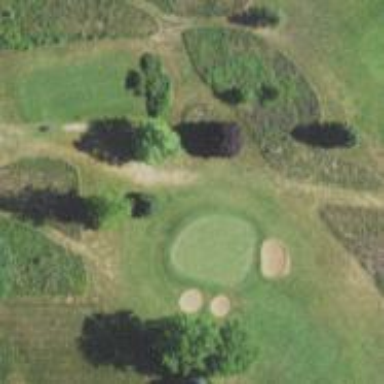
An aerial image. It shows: View of golf hole.